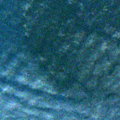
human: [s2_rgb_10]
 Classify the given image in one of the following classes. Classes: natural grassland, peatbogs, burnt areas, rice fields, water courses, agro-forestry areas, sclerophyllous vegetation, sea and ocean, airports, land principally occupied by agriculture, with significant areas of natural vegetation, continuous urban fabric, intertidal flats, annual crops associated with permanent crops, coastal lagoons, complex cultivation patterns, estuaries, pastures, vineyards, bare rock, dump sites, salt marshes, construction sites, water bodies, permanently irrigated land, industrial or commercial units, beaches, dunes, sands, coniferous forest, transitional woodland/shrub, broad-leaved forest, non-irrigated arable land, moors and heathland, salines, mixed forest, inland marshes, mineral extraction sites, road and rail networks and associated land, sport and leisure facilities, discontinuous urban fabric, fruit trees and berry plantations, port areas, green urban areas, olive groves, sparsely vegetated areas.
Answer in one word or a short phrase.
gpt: sea and ocean